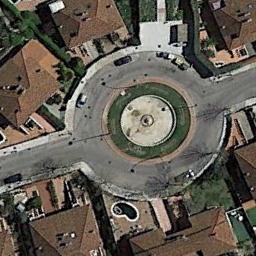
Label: roundabout